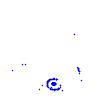
Particle: electron